Aerial crown-view tile of a tropical tree (Barro Colorado Island, Panama), acquired 20250217:
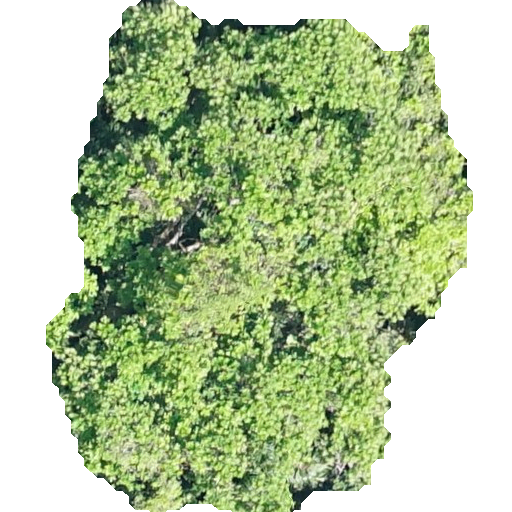
Species: Anacardium excelsum
GBIF accepted scientific name: Anacardium excelsum
Crown area: 227.067 m²